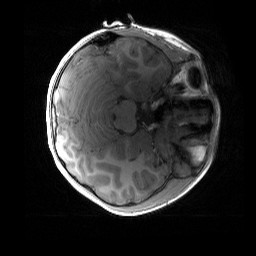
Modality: T1w
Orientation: axial
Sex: female
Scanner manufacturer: siemens
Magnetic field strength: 3 T
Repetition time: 1.9 s
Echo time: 0.00243 s